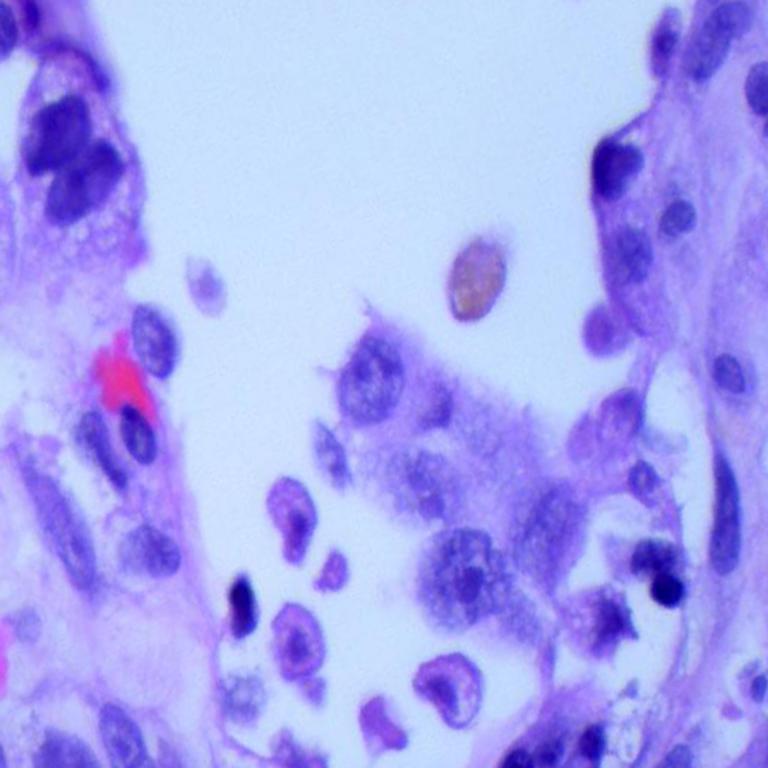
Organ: lung
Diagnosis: adenocarcinomas